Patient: sex M, age 57
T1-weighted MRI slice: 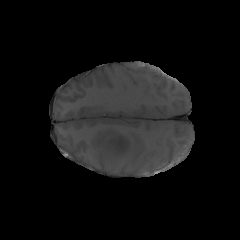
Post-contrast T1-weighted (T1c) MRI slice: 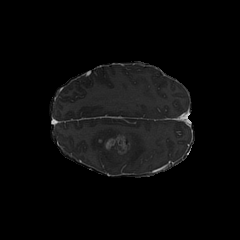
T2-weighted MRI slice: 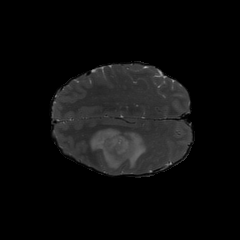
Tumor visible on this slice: yes
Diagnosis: Glioblastoma, IDH-wildtype
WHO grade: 4